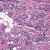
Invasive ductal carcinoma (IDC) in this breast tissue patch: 1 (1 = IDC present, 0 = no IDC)